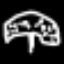
Label: mushroom